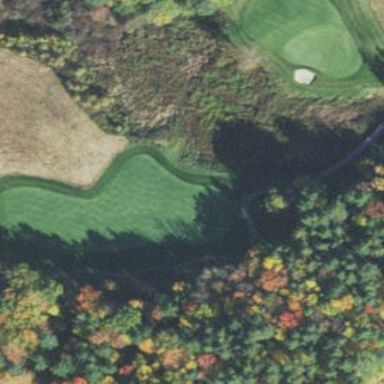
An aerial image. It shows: Grassy area designated as golf fairway.